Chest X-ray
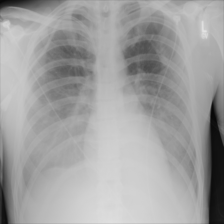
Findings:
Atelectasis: negative
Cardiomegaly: negative
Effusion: positive
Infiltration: negative
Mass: negative
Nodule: negative
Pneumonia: negative
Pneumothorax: negative
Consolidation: negative
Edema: negative
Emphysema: negative
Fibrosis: negative
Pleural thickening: negative
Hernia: negative